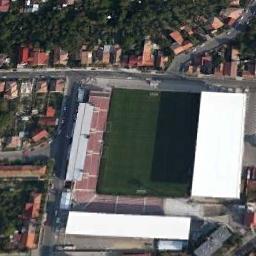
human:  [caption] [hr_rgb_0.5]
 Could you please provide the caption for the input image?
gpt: Many buildings of different shapes are beside the stadium .

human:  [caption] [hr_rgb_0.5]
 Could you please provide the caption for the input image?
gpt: There is a road between the square stadium and the residential area .

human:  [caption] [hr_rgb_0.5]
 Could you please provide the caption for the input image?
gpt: There are rows of buildings around this oval stadium .

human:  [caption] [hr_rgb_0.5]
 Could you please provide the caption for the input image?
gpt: The stadium is next to some buildings and trees .

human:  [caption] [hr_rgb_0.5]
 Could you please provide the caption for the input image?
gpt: There are many green trees and orange buildings near the stadium .